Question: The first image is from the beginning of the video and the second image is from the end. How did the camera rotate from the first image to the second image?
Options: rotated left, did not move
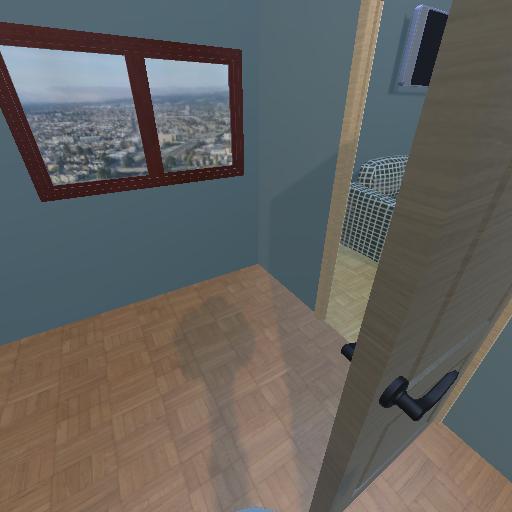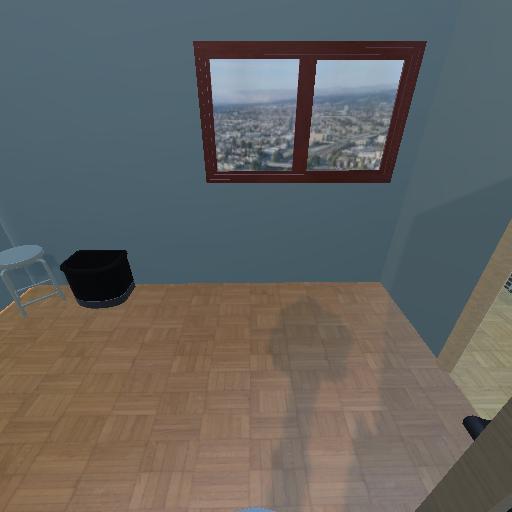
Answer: rotated left